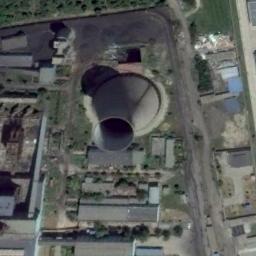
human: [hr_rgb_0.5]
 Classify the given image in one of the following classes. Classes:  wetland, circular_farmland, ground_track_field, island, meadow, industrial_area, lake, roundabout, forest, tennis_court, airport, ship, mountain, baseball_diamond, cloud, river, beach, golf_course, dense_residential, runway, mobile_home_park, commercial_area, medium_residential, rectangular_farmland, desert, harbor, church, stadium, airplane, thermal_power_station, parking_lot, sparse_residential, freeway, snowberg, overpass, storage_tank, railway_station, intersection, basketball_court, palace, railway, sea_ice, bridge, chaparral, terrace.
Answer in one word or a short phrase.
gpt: thermal_power_station